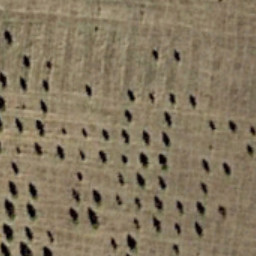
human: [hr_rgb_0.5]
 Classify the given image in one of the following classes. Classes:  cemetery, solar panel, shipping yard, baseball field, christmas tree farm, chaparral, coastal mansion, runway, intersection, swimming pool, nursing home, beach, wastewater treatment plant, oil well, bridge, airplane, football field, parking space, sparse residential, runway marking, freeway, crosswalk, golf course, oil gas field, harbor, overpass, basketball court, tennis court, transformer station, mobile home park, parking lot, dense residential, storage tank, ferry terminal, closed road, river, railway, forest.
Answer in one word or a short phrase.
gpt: christmas tree farm